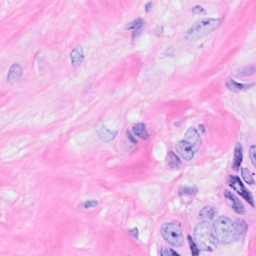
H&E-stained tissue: Breast